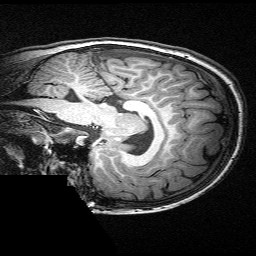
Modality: T1w
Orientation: sagittal
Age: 10
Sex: male
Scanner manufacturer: siemens
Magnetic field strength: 3 T
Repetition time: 2.3 s
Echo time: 0.00336 s